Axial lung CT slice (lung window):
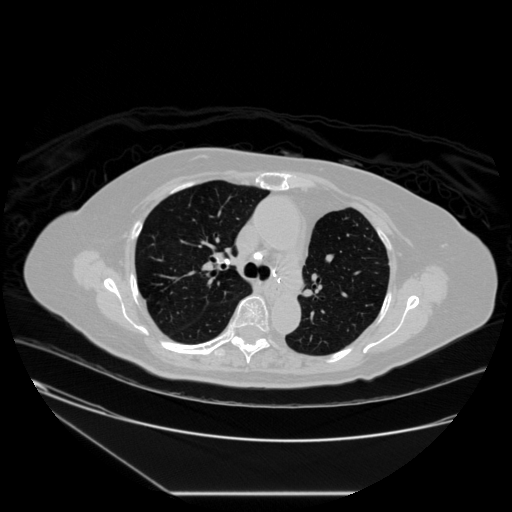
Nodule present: no